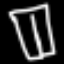
Label: pants